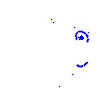
Particle: pion